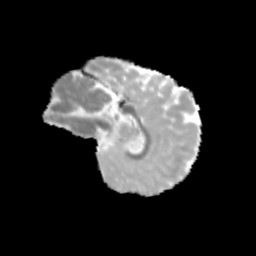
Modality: MD
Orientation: sagittal
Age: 9
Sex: female
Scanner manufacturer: siemens
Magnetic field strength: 3 T
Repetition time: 3.8 s
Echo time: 0.07 s